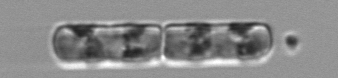
Label: Guinardia_delicatula